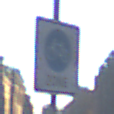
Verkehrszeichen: BeginnFahrradzone
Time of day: SunriseSunset
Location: Outdoor (Urban)
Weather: Clear
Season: NotSpecified
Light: Natural